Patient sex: M
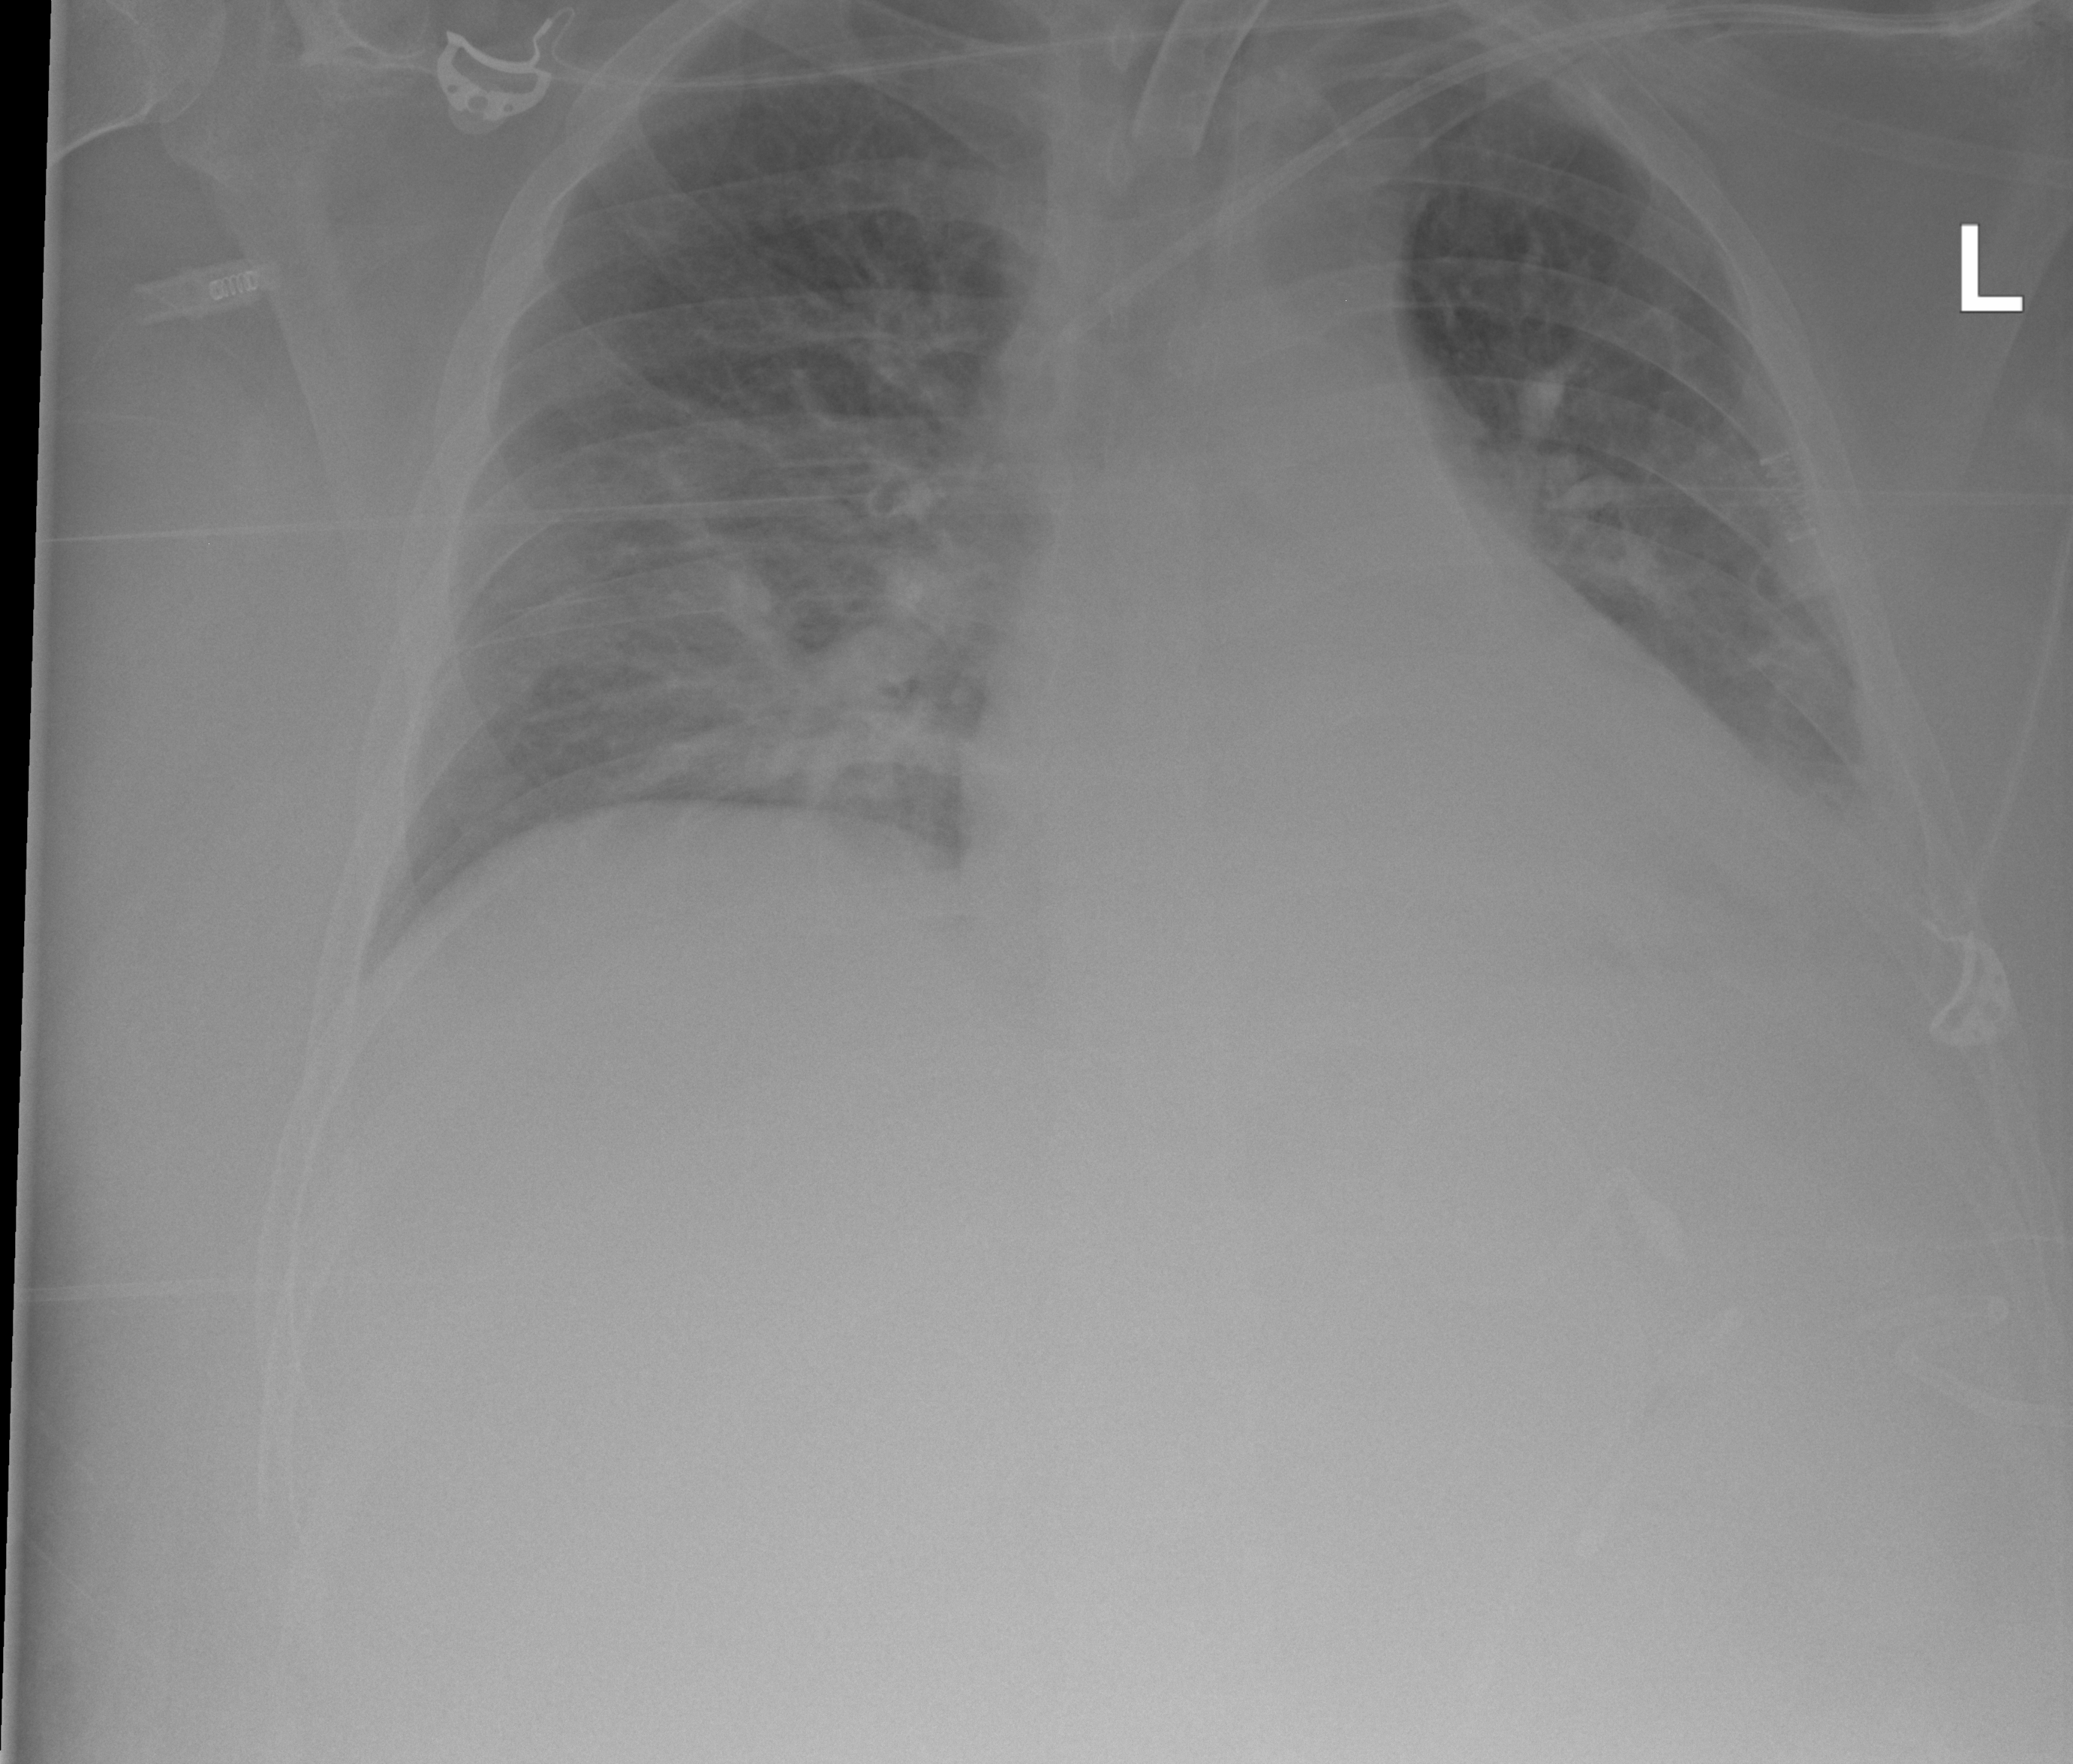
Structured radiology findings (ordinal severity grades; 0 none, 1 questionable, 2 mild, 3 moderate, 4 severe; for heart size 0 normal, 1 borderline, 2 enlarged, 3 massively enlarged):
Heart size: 2
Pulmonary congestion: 2
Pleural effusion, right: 0
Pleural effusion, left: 2
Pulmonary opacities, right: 2
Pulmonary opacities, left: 1
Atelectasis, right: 2
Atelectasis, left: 2